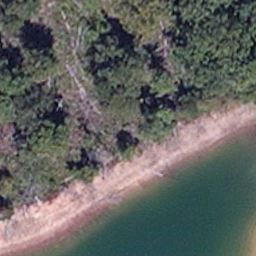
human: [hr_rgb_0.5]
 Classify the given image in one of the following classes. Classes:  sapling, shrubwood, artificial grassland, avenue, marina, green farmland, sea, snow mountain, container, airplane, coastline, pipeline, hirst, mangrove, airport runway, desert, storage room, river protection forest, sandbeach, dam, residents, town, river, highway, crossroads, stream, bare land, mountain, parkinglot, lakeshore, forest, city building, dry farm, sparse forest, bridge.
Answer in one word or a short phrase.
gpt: lakeshore